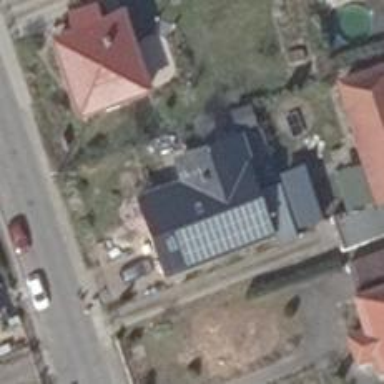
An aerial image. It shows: Solar power generator with photovoltaic panels.